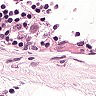
Metastatic tissue present: no